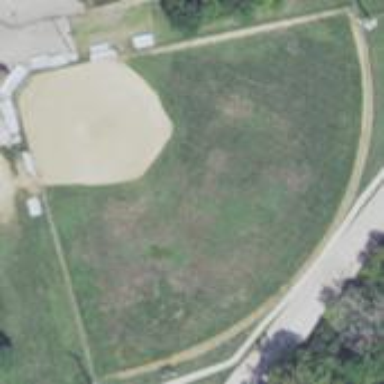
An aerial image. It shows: Baseball pitch for leisure land activities.